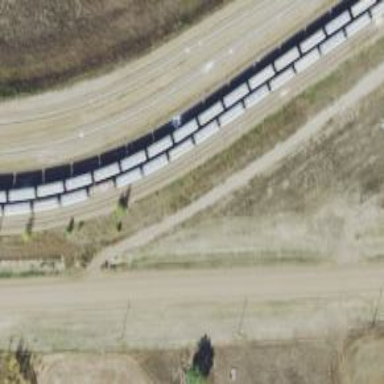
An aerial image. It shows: Railway siding for service.